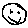
Label: smiley face